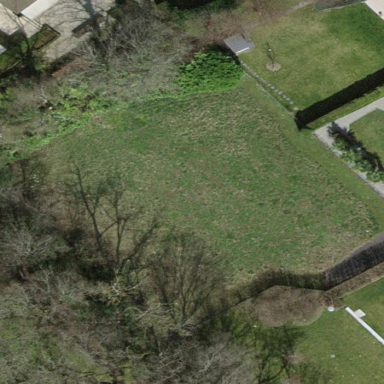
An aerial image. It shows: Fence surrounding area of grass.